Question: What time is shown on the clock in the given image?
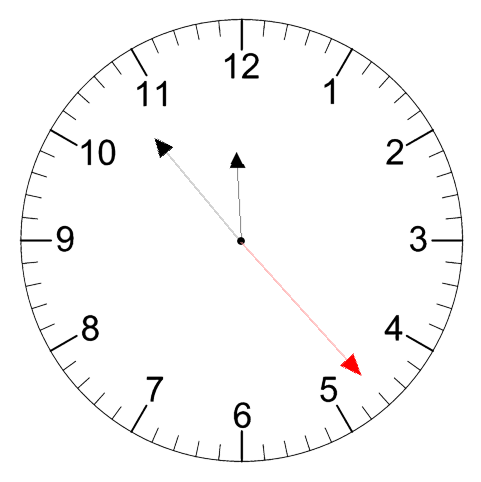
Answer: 11:53:23